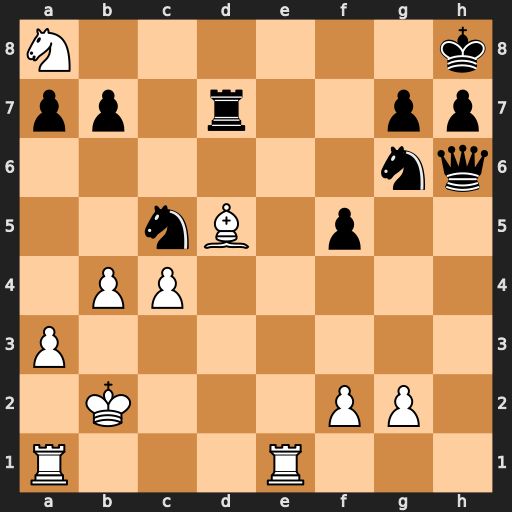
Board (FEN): N6k/pp1r2pp/6nq/2nB1p2/1PP5/P7/1K3PP1/R3R3
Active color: w
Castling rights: -
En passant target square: -
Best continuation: Re8+ Nf8 Rxf8#